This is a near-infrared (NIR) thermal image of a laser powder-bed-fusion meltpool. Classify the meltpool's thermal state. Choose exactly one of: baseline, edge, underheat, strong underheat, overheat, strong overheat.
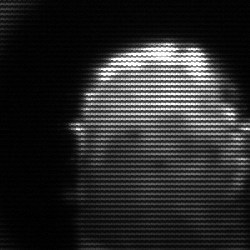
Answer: baseline